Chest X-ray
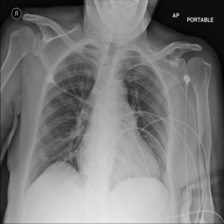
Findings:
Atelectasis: negative
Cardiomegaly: negative
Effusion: negative
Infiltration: negative
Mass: negative
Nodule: negative
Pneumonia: negative
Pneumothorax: negative
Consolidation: negative
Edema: negative
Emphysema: negative
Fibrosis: negative
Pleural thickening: negative
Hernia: negative